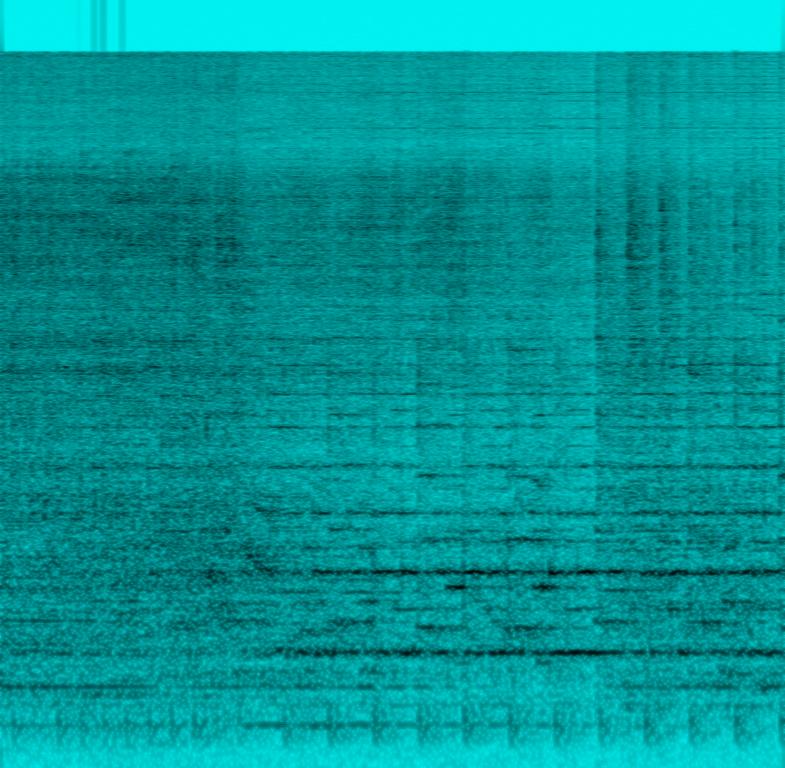
Someone is playing a song through speakers. The song contains digital drums with strong loud rhythmic hits rising up in pitch and a kick on every beat. A guitar-like sound is playing an arpeggio melody with other string instruments. This is an amateur recording and of poor sound-quality. This song may be playing at a rave party.